Question: The following program is actually not my project, but it makes it easier to understand what I want later in my real program.
Here a .gif to see the current functionality:

I want add a label total points. Which includes the points of the checkboxes and textboxes, this should be also calculate in real time. For each group (panel)
I dont know how to manage this, because I'm working with two different event handlers.
Here is source:
'''
namespace Test1
{
public partial class Form1 : Form
{
int chkBoxX = 10;
int chkBoxY = 30;
int txtBoxX = 10;
int txtBoxY = 50;
int panelX = 0;
int panelY = 0;
public Form1()
{
InitializeComponent();
for (int k = 1; k <= 3; k++)
{
Panel panel = new Panel();
panel.Width = 550;
panel.Height = 100;
panel.Location = new Point(panelX, panelY);
panel.BackColor = Color.RoyalBlue;
panelY += 110;
this.Controls.Add(panel);
AddElements(panel);
}
}
void AddElements(Panel panel) {
Label labelChkBoxPoints = new Label();
labelChkBoxPoints.Name = "labelChkBoxPoints";
labelChkBoxPoints.Location = new Point(400, 30);
labelChkBoxPoints.AutoSize = true;
labelChkBoxPoints.BackColor = Color.White;
labelChkBoxPoints.Font = new Font(labelChkBoxPoints.Font.FontFamily, 12, FontStyle.Bold);
panel.Controls.Add(labelChkBoxPoints);
Label labelTxtBoxPoints = new Label();
labelTxtBoxPoints.Name = "labelTxtBoxPoints";
labelTxtBoxPoints.Location = new Point(400, 50);
labelTxtBoxPoints.AutoSize = true;
labelTxtBoxPoints.BackColor = Color.White;
labelTxtBoxPoints.Font = new Font(labelChkBoxPoints.Font.FontFamily, 12, FontStyle.Bold);
panel.Controls.Add(labelTxtBoxPoints);
Label labeltotalPoints = new Label();
labeltotalPoints.Location = new Point(430, 40);
labeltotalPoints.Font = new Font(labeltotalPoints.Font.FontFamily, 14, FontStyle.Bold);
// labeltotalPoints.Text = "10XXXXXXXXXXXX0";
labeltotalPoints.AutoSize = true;
labeltotalPoints.BackColor = Color.White;
// labeltotalPoints.;
panel.Controls.Add(labeltotalPoints);
for (int i = 1; i <= 5; i++)
{
CheckBox checkBox = new CheckBox();
checkBox.Name = String.Format("checkBox{0}", i);
checkBox.Text = "";
checkBox.Width = 20;
checkBox.Height = 15;
checkBox.Location = new Point(chkBoxX, chkBoxY);
chkBoxX += 26;
checkBox.CheckedChanged += checkBox_CheckedChanged;
panel.Controls.Add(checkBox);
}
for (int j = 1; j <= 5; j++)
{
TextBox tb = new TextBox();
tb.Name = String.Format("textBox{0}", j);
tb.Width = 60;
tb.Location = new Point(txtBoxX, txtBoxY);
txtBoxX += 80;
tb.TextChanged += txtBox_CheckedChanged;
panel.Controls.Add(tb);
}
chkBoxX -= (5 * 26);
txtBoxX -= (5 * 80);
}
private void txtBox_CheckedChanged(object sender, EventArgs e)
{
int total = 0; int points = 0;
foreach (object tb in ((TextBox)sender).Parent.Controls)
{
if (tb is TextBox)
{
if (!string.IsNullOrEmpty(((TextBox)tb).Text))
{
if (!int.TryParse(((TextBox)tb).Text, out points))
{
((TextBox)tb).Text = "";
}
total += points;
}
}
}
(((TextBox)sender).Parent.Controls["labelTxtBoxPoints"]).Text = Convert.ToString(total);
}
private void checkBox_CheckedChanged(object sender, EventArgs e)
{
int counter = 0;
foreach (object cb in ((CheckBox)sender).Parent.Controls)
{
if (cb is CheckBox)
{
if (((CheckBox)cb).Checked)
{
counter++;
}
}
}
(((CheckBox)sender).Parent.Controls["labelChkBoxPoints"]).Text = Convert.ToString(counter);
}
}
}
'''
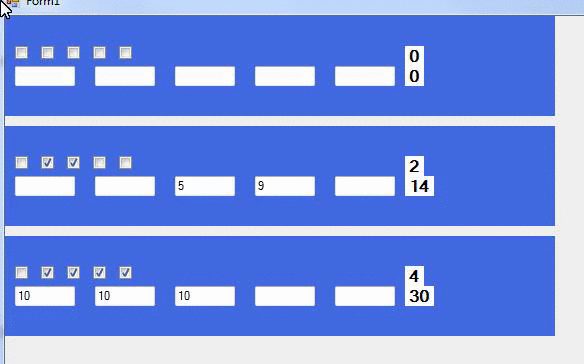
Answer: Why don't you just calculate the sum of your "point" labels at the end of both events?
It is nice and simple(You could do it more efficiently but i don't this there is a reason... )
Just call TotalPoints() at the end of checkBox_CheckedChanged,txtBox_CheckedChanged
'''
int TotalPoints()
{
int total = (from i in GetControlsWithPoint(this)
where i.Text != null && i.Text != string.Empty
select Convert.ToInt32(i.Text)).Sum();
// MessageBox.Show("total" + total);
return total;
}
List<Control> GetControlsWithPoint(Control parent)
{
List<Control> results = new List<Control>();
if (parent == null)
return results;
foreach (Control item in parent.Controls)
{
if (item.Name == "labelChkBoxPoints" || item.Name == "labelTxtBoxPoints")
results.Add(item);
results.AddRange(GetControlsWithPoint(item));
}
return results;
}
'''
# Update
If you only want the sum per panel all you have to do is change the TotalPoint method to search only inside your panel
'''
int TotalPoints(Panel p)
{
int total = (from i in GetControlsWithPoint(p) where i.Text != null && i.Text != string.Empty select Convert.ToInt32(i.Text)).Sum();
// MessageBox.Show("total" + total);
return total;
}
'''
And at the end of your events
'''
Panel p = (((Control)sender).Parent) as Panel;
TotalPoints(p);
'''